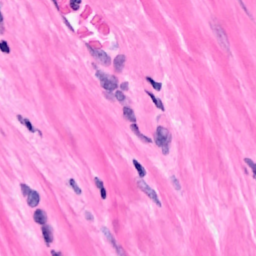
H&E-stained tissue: Breast